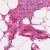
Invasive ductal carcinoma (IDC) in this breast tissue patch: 0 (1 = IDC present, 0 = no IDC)